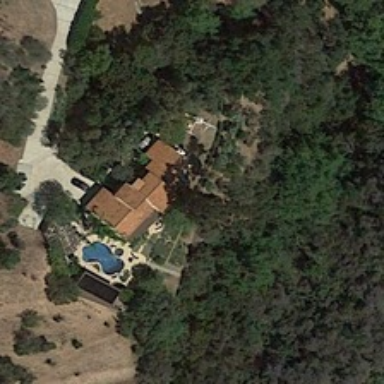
A brown roofed house was built on the edge of the woods .